Interaction volume radius: 5 \u00c5
Interaction volume height: 35 \u00c5
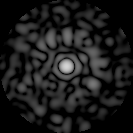
Disorder parameter: 0.8203